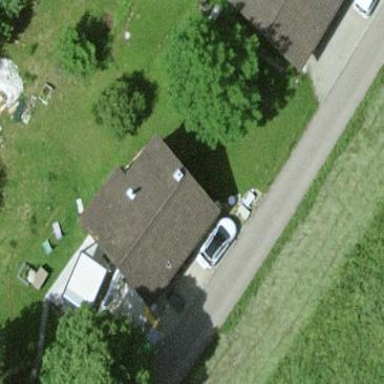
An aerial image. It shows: Detached building with gabled roof.